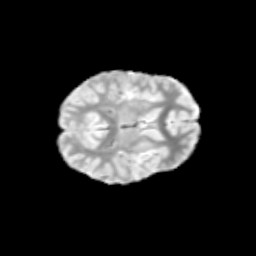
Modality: T2w
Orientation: axial
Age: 11
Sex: female
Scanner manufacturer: siemens
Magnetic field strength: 3 T
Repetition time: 3.8 s
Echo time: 0.07 s